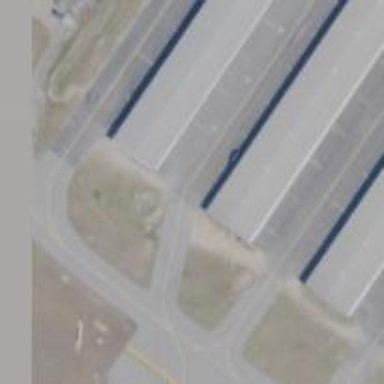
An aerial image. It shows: View of taxiway at the airport.